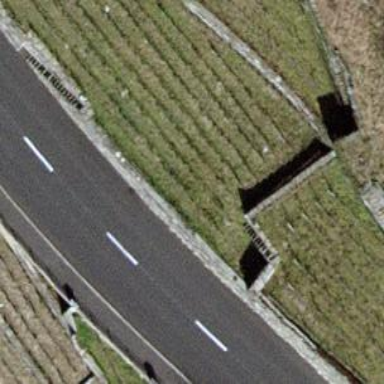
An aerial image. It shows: Vineyard where grapes are grown.